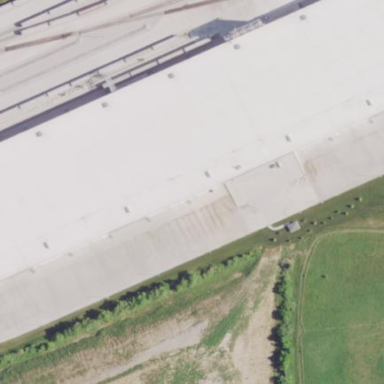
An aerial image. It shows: Industrial building.